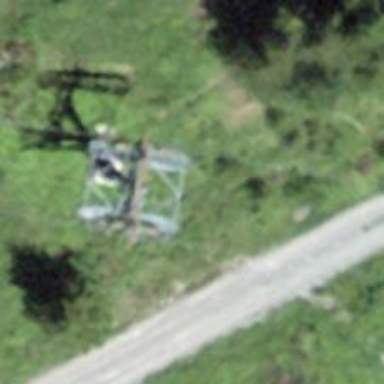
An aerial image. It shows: Pylon for aerialway.